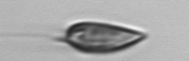
Label: Prorocentrum_triestinum